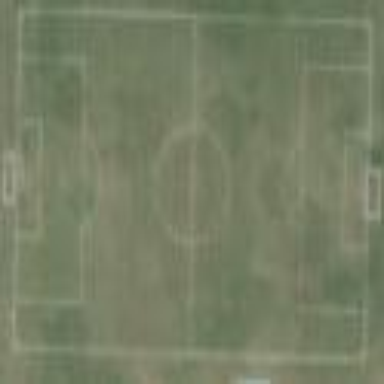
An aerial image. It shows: Soccer pitch designated for leisure and sports activities.